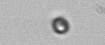
Label: nanoplankton_mix